You are looking at the envelope spectrum of a bearing's vibration signal. The marked vertical lines are the theoretical fault frequencies for the outer race, inner race, rolling elements, and cage. Classify the bearing condition as one of: normal, inner_race, outer_race, ball.
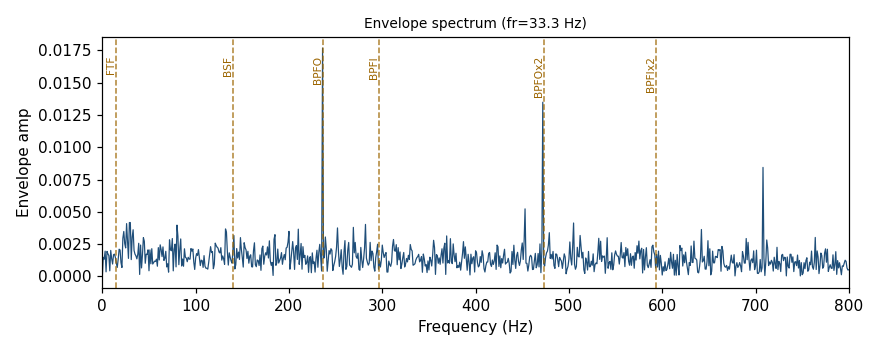
Answer: outer_race